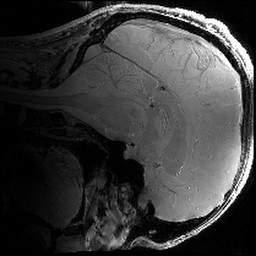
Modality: PDw
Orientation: sagittal
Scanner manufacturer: siemens
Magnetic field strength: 6.98 T
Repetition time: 2.55 s
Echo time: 0.00327 s